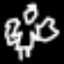
Label: angel